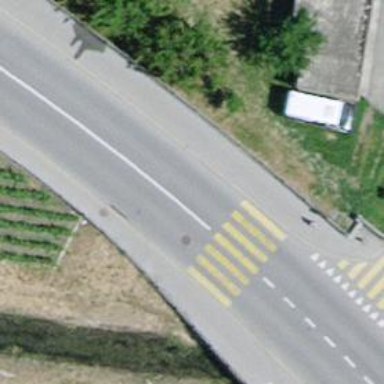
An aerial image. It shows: Zebra crossing on the road.